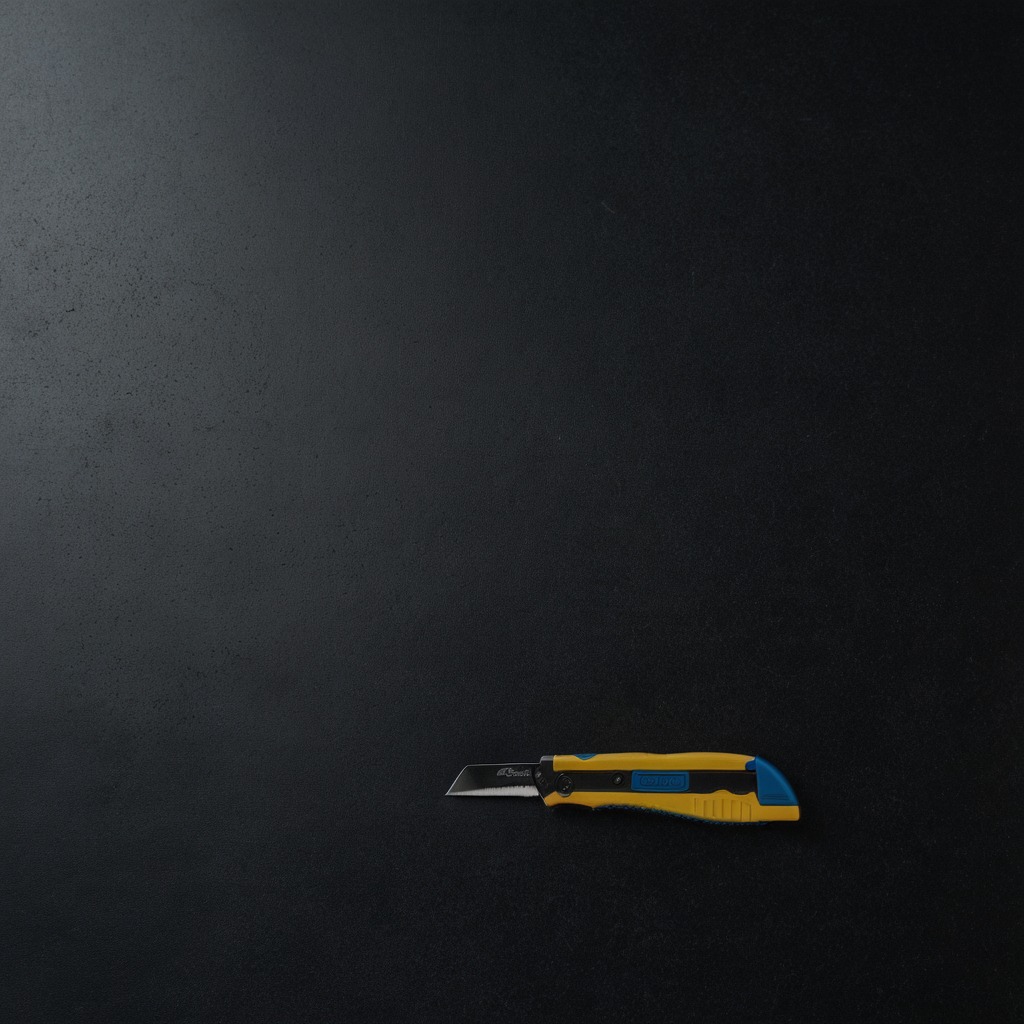
A utility knife is lying on the clean granite tabletop covered with a black rubber mat inside a workshop at night.